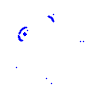
Particle: proton